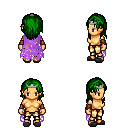
a pixel art fantasy rpg character, female body template, human, tanned skin, maroon tattered cape, gold greaves, green long hairstyle, silver tiara, leather bracers, gray slippers, four views (front, back, left, right), 2x2 character sprite sheet, small pixel art, hard edges, no anti-aliasing